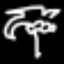
Label: palm tree